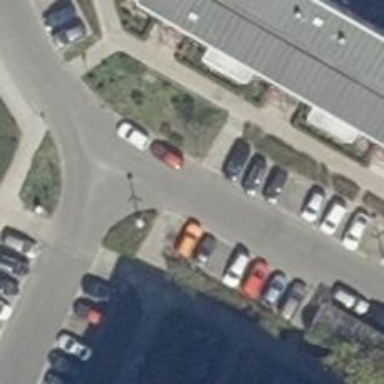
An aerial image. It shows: Footway made of concrete plates.